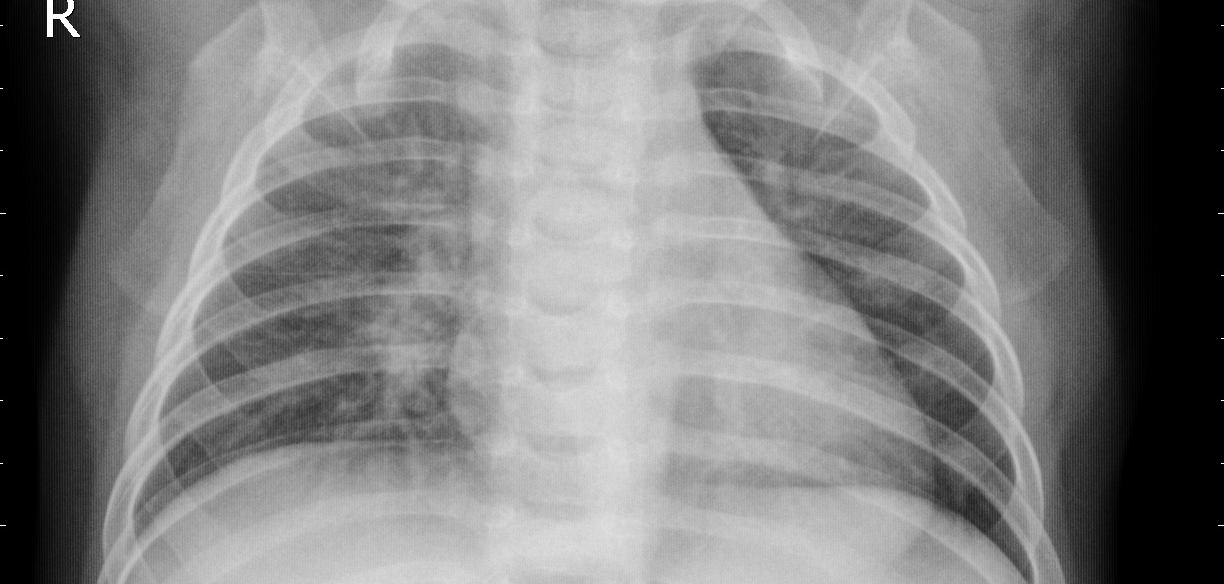
Diagnosis: PNEUMONIA